Interaction volume radius: 5 \u00c5
Interaction volume height: 20 \u00c5
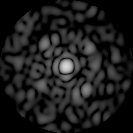
Disorder parameter: 0.792